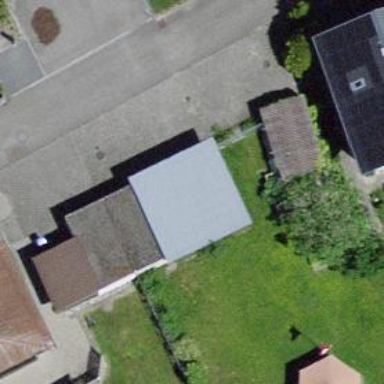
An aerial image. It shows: View of roof of building.